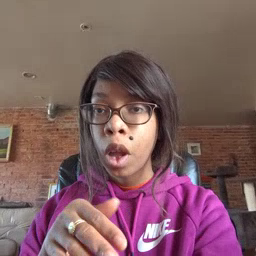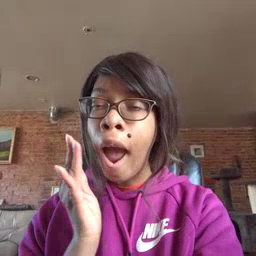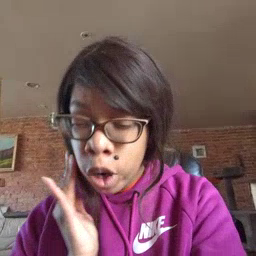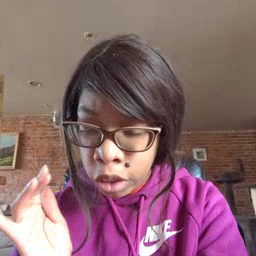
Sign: owie